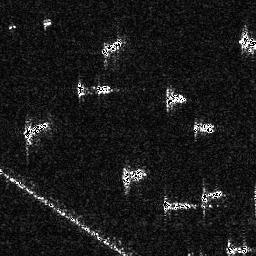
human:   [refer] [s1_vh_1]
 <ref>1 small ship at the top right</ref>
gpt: <box>[[92, 11, 99, 20, 0]]</box>

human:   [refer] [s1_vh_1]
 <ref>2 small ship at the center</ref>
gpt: <box>[[64, 35, 72, 41, 0]], [[46, 64, 56, 72, 0]]</box>